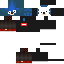
A male human skin with dark skin, wearing brown bald dressed in a blue tshirt and black pants, featuring a closed mouth.